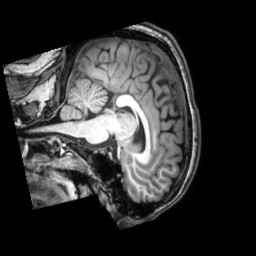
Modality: T1w
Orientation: sagittal
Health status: healthy
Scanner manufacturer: philips
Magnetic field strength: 3 T
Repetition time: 0.00769 s
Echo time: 0.0035 s